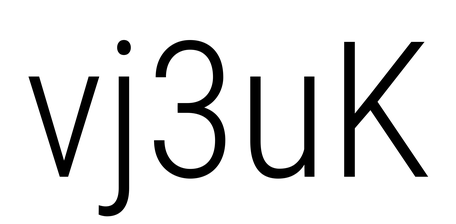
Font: Roboto_Condensed_Light